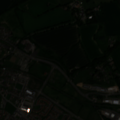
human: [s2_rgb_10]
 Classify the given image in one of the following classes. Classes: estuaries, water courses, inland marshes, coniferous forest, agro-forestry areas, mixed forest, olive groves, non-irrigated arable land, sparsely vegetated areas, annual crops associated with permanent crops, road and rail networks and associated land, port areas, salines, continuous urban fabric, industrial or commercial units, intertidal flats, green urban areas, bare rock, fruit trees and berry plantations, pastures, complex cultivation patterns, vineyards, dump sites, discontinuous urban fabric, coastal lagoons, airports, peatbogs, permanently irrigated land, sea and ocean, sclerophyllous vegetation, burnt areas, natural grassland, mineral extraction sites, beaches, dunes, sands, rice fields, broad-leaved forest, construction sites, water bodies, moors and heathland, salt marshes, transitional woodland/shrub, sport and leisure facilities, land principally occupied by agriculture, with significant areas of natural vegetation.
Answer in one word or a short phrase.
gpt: discontinuous urban fabric, non-irrigated arable land, pastures, inland marshes, salt marshes